Question: I need to create some progress bar without dialog like this:

I could not find how to create custom progress bar and use it in main activity (not in dialog). This red bar consists of 2 small images and I need to add them continuously while my thread is working.
Now What is the way to do it ?
Maybe it is better to use animations ?
Any idea ?
Thanks
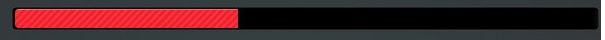
Answer: There is actually a ProgressBar widget.
'''
<ProgressBar
android:id="@+id/pb"
style="@android:style/Widget.ProgressBar.Horizontal"
android:layout_width="match_parent"
android:layout_height="10dp"
android:max="100"
android:progressDrawable="@drawable/progressbar" />
'''
and as progressbar drawable e.g.
'''
<layer-list xmlns:android="http://schemas.android.com/apk/res/android" >
<item android:id="@android:id/background">
<shape>
<gradient
android:angle="270"
android:centerColor="#AA444444"
android:centerY="0.5"
android:endColor="#88000000"
android:startColor="#88000000" />
</shape>
</item>
<item android:id="@android:id/progress">
<clip>
<shape>
<gradient
android:angle="270"
android:centerColor="#FFFFFF44"
android:centerY="0.5"
android:endColor="#FFAAAA00"
android:startColor="#FFAAAA00" />
</shape>
</clip>
</item>
<item android:id="@android:id/secondaryProgress">
<clip>
<shape>
<gradient
android:angle="270"
android:centerColor="#FF88FF88"
android:centerY="0.5"
android:endColor="#FF44AA44"
android:startColor="#FF44AA44" />
</shape>
</clip>
</item>
</layer-list>
'''
and for updates from your thread, post a runnable with 'progressbar.setProgress()' or 'progressBar.setSecondaryProgress()', or even better, use an 'AsyncTask' and call 'publishProgress' and receive the calls in 'onProgressUpdate()'